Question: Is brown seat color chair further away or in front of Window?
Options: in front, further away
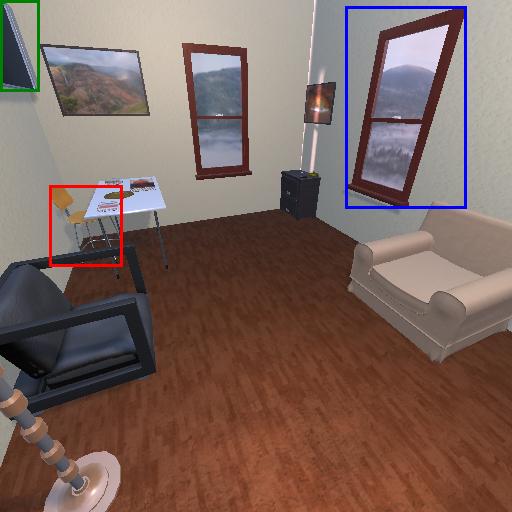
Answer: in front